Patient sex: M
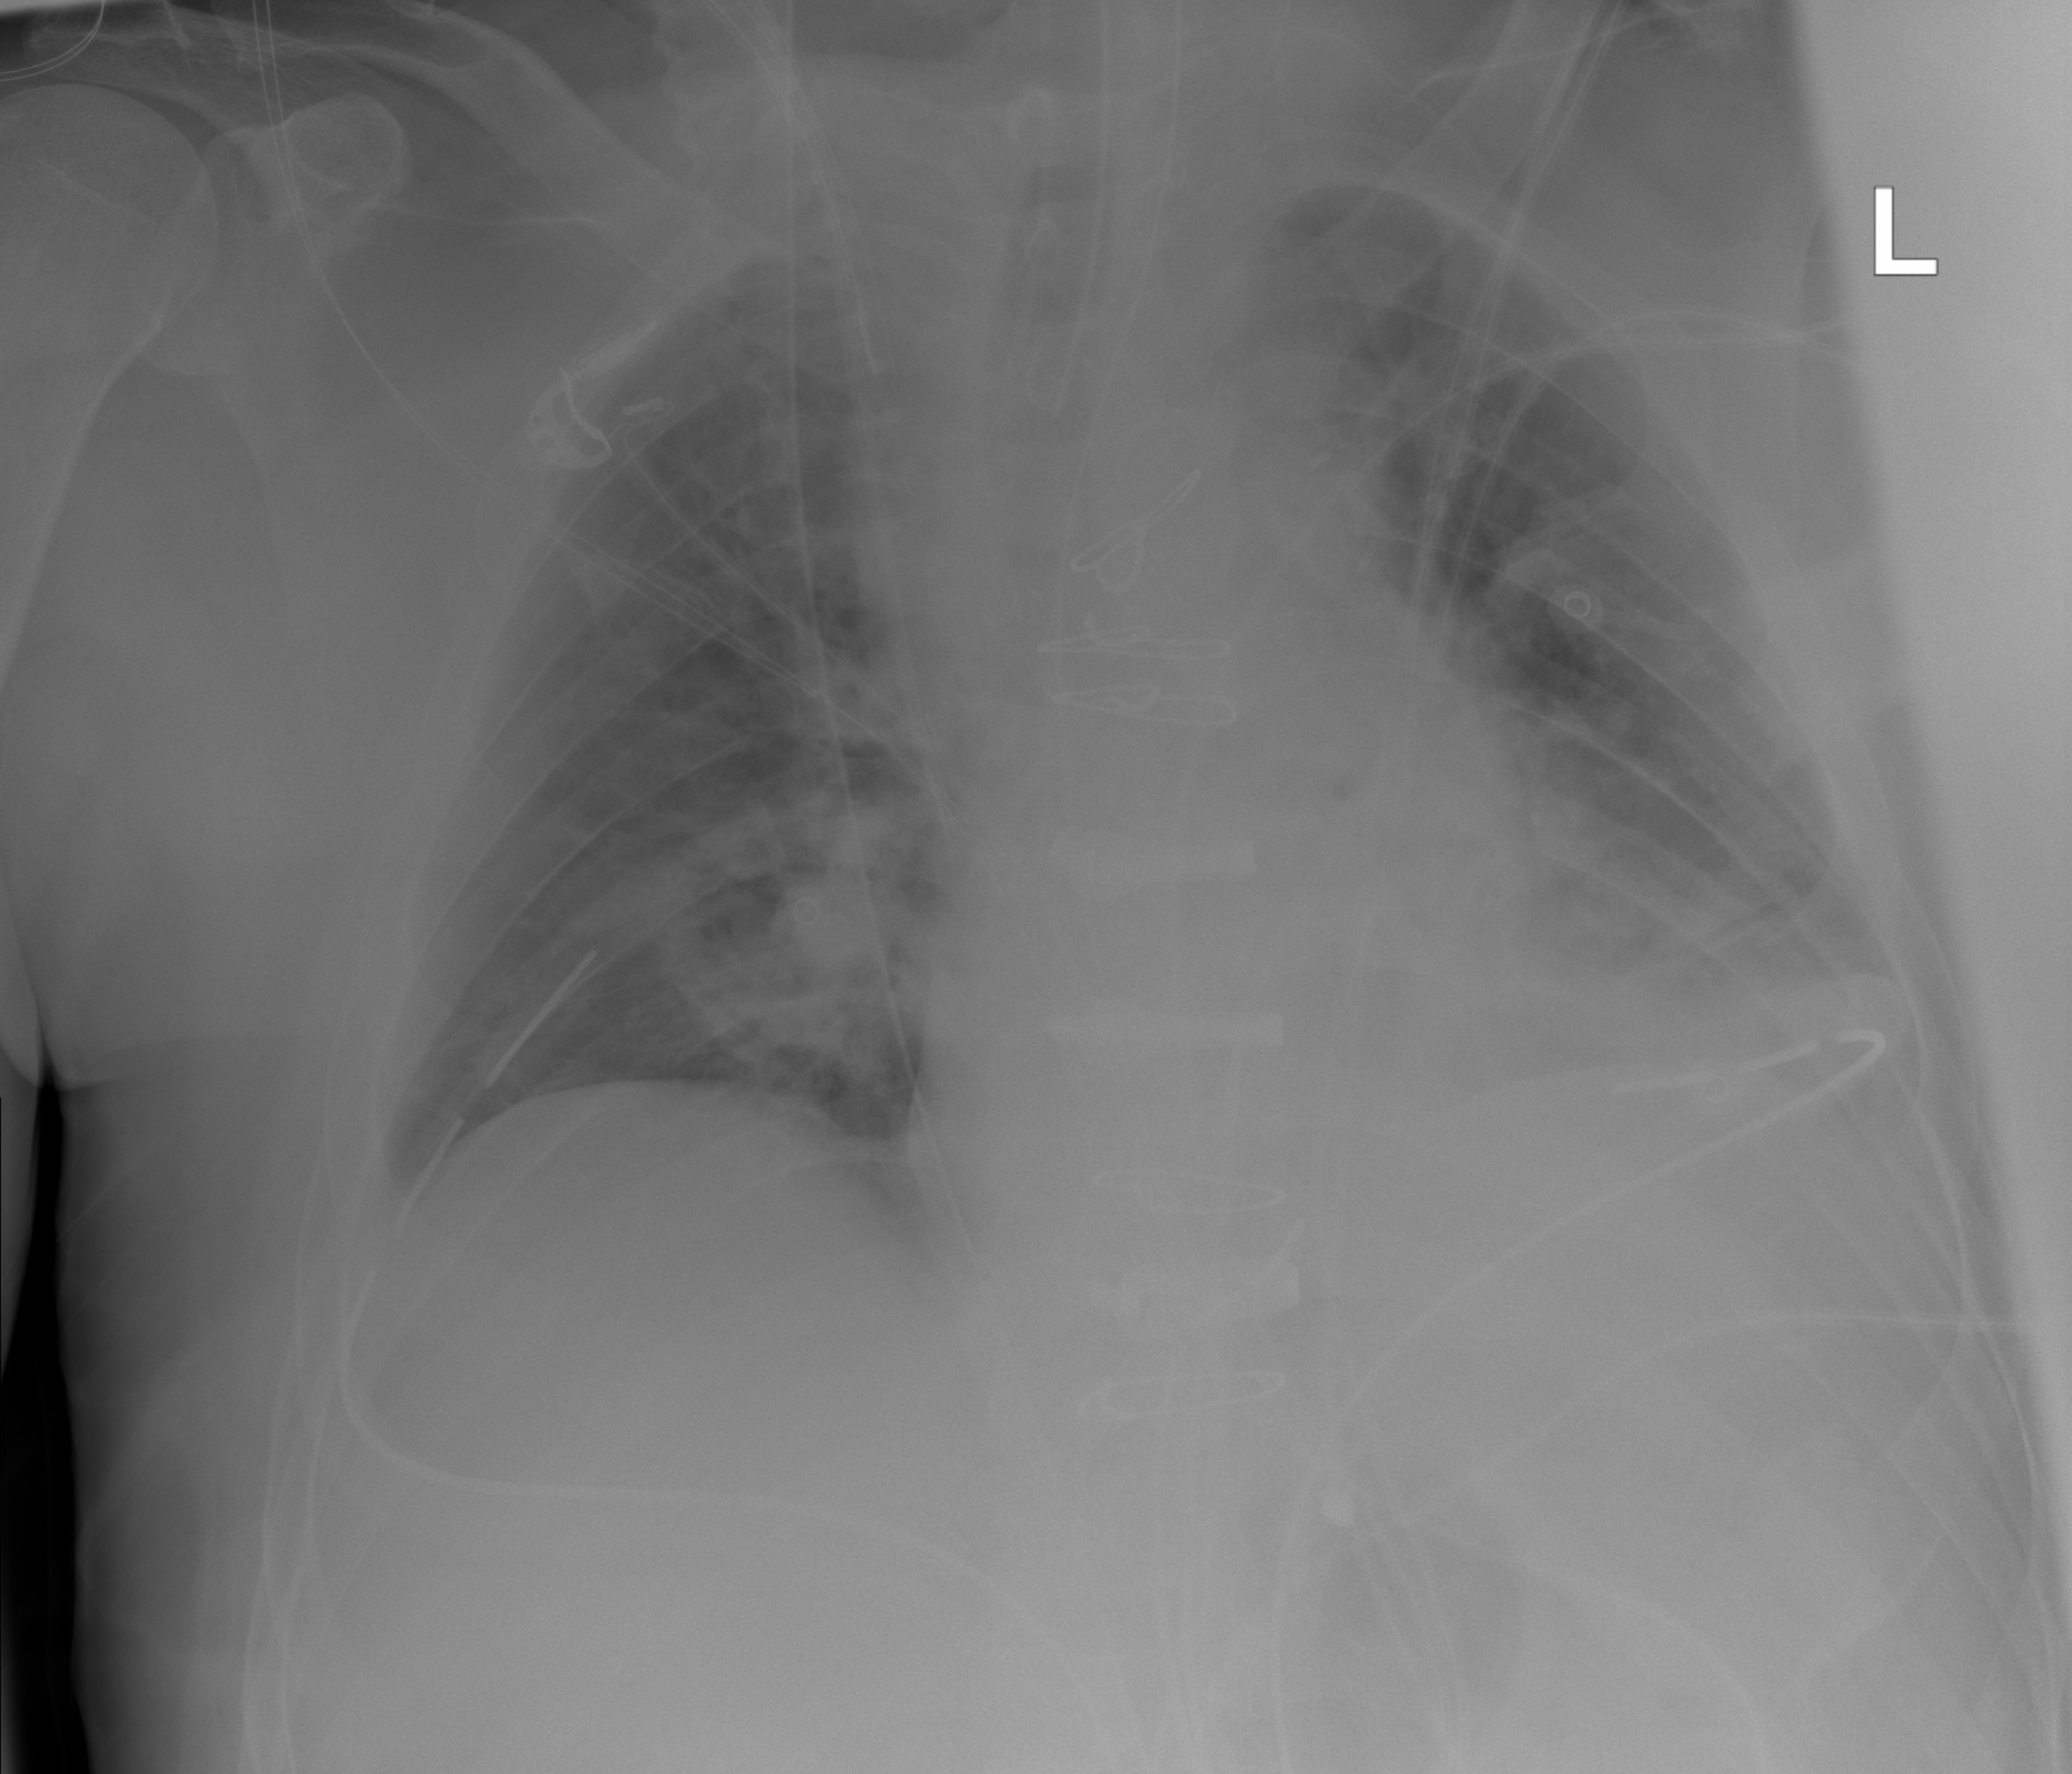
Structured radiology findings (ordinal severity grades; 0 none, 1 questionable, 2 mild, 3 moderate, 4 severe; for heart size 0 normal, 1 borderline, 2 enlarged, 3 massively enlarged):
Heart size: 2
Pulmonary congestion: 2
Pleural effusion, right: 0
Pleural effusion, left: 2
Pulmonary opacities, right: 1
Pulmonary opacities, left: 1
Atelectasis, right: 2
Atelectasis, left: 2